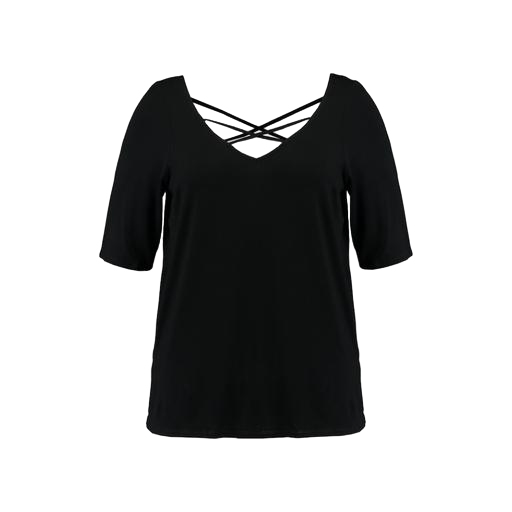
black plus size printed t-shirt only macy, black plus size strappy top, black plus size cold-shoulder shirt, white background